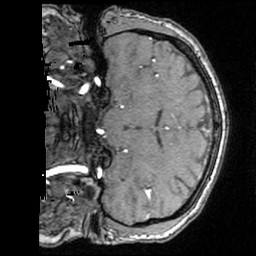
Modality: angio
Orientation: coronal
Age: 34
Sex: male
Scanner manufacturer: siemens
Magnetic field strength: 3 T
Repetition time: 0.025 s
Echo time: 0.00334 s